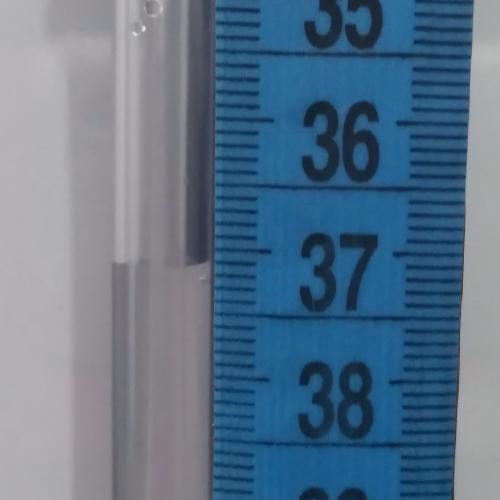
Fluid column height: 37.1 cm